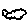
Label: cloud